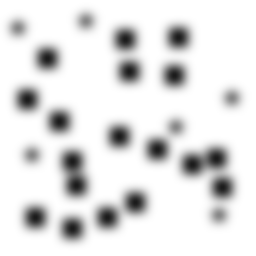
Squares: 18
Triangles: 0
Stars: 6
Total shapes: 24